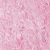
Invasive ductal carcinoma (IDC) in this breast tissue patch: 0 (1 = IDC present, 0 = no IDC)